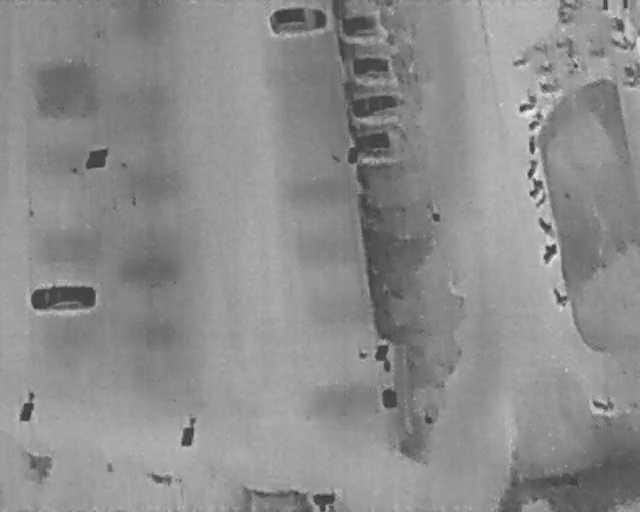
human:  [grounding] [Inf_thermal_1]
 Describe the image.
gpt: In the satellite image, there is  <ref>1 medium car </ref> <box>[[7, 51, 11, 64, 175]]</box> located at left,  <ref>5 medium car </ref> <box>[[44, -1, 48, 9, 169], [55, 0, 59, 10, 2], [56, 7, 60, 17, 2], [56, 14, 60, 26, 171], [57, 22, 60, 32, 175]]</box> located at top.